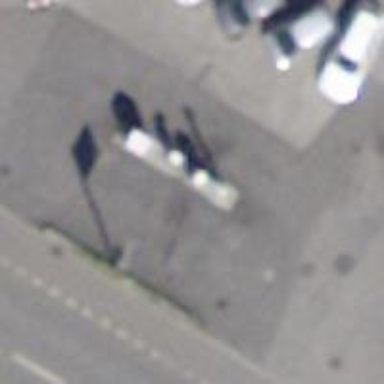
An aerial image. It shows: Fuel station.